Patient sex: F
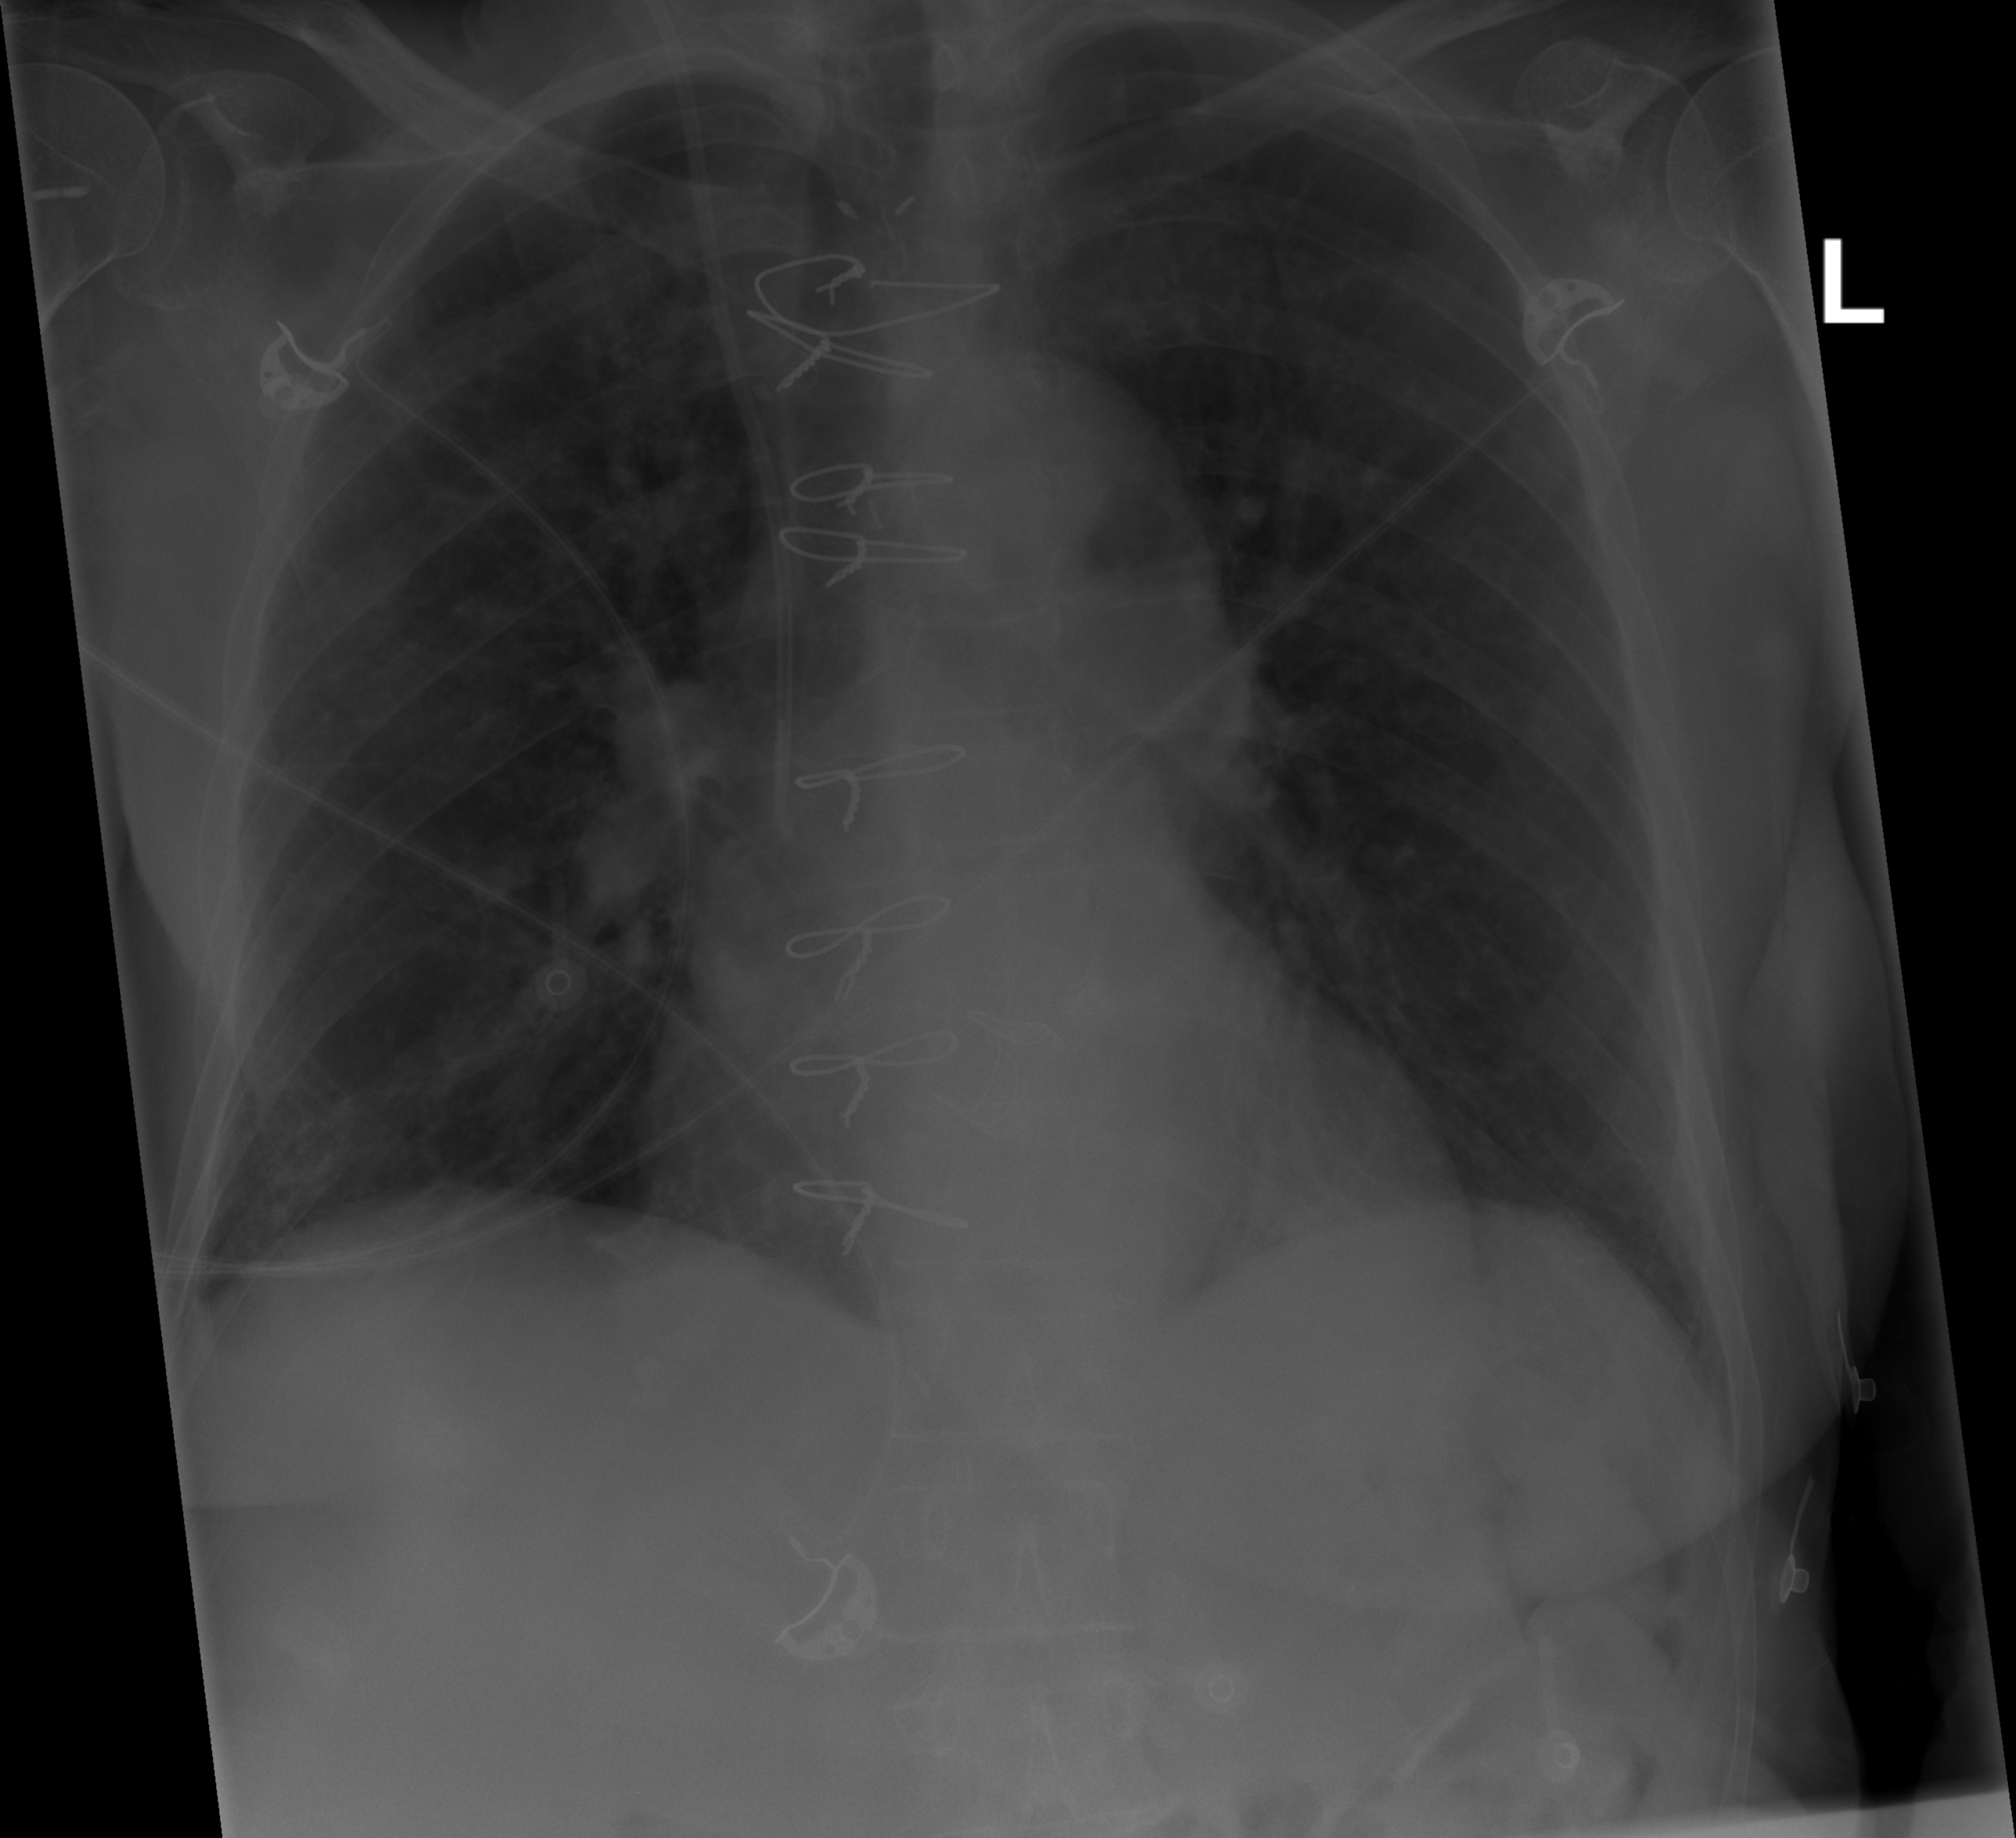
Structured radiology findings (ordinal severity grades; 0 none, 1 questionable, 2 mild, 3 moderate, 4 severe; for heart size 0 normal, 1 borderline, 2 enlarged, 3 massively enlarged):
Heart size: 1
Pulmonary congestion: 2
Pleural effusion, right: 0
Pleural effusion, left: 0
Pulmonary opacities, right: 0
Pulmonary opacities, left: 0
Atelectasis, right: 0
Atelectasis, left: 0